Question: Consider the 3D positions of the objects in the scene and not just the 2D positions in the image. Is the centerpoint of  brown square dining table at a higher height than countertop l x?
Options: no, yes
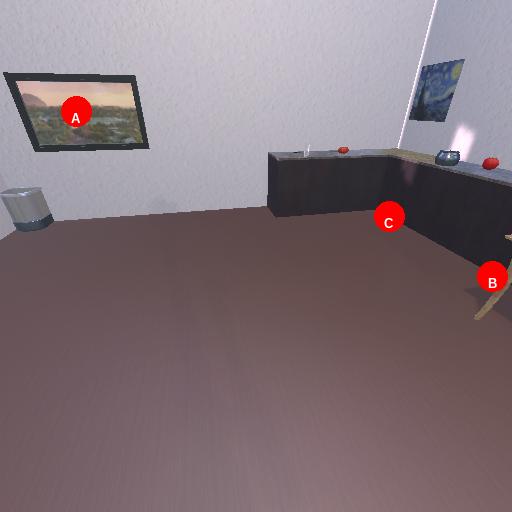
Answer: no